Question: This is my first time that I am using Content Query Web part and xslt. I have to display the 'last 5 posts' from a blog in the following fashion (please look at the image below):
The table contains two columns. In the left column I would like to display the last post and in the right column I would like to display the rest of the posts from a particual blog.
The source is just an OOTB Blog Site and I have added a few posts in it. I would like to display these posts in an html table which contains two columns. In the left column I would like to display the last post entered in the blog and in the right column I would like to loop through other posts. The user must specify how many posts he/she would like to see in the CQWP.
This is the xslt that I have created so far. The only think is that the table is being repeated multiple times, which I don't want that. There should be only one table. If you look in the xslt code I have manually entered some text, like Test1, test 2... In their place I would like to display the rest of the blog posts.
'''
<xsl:template name="Post" match="Row[@Style='Post']" mode="itemstyle">
<xsl:variable name="SafeLinkUrl">
<xsl:call-template name="OuterTemplate.GetSafeLink">
<xsl:with-param name="UrlColumnName" select="'LinkUrl'"/>
</xsl:call-template>
</xsl:variable>
<xsl:variable name="DisplayTitle">
<xsl:call-template name="OuterTemplate.GetTitle">
<xsl:with-param name="Title" select="@Title"/>
<xsl:with-param name="UrlColumnName" select="'LinkUrl'"/>
</xsl:call-template>
</xsl:variable>
<div>
<table width="100%" cellpadding="2" cellspacing="2" border="1">
<tr>
<td colspan="2" valign="top">
<xsl:value-of select="@Author"/></td>
<td rowspan="2" valign="top" width="30%">
<div>
<b>Previous blog posts:</b>
</div>
<div>
<ul style="margin-left:-2px;">
<li>Test 1</li>
<li>Test 2</li>
<li>Test 3</li>
<li>Test 4</li>
</ul>
</div>
</td>
</tr>
<tr>
<td width="15%" valign="top">
image</td>
<td valign="top">
<div>
<xsl:value-of select="@Title"/>
</div>
<div class="custom_description">
<xsl:value-of select="@Body" disable-output-escaping="yes" />
</div>
<p>
<xsl:call-template name="OuterTemplate.CallPresenceStatusIconTemplate"/>
<a href="{$SafeLinkUrl}">
<xsl:if test="$ItemsHaveStreams = 'True'">
<xsl:attribute name="onclick">
<xsl:value-of select="@OnClickForWebRendering"/>
</xsl:attribute>
</xsl:if>
<xsl:if test="$ItemsHaveStreams != 'True' and @OpenInNewWindow = 'True'">
<xsl:attribute name="onclick">
<xsl:value-of disable-output-escaping="yes" select="$OnClickTargetAttribute"/>
</xsl:attribute>
</xsl:if>
<br />
<b>Read More &gt;</b>
</a>
</p>
</td>
</tr>
</table>
</div>
</xsl:template>
'''
'''
<root>
<Posts>
<Post ID="1">
<Title>this post 1</Title>
<Body>The comment comes here</Body>
</Post>
<Post ID="2">
<Title>this post 2</Title>
<Body>The comment comes here</Body>
</Post>
<Post ID="3">
<Title>this post 3</Title>
<Body>The comment comes here</Body>
</Post>
<Post ID="4">
<Title>this post 4</Title>
<Body>The comment comes here</Body>
</Post>
<Post ID="5">
<Title>this post 5</Title>
<Body>The comment comes here</Body>
</Post>
</Posts>
</root>
'''
Thank you

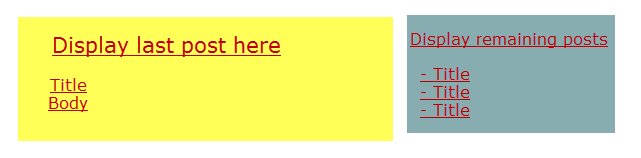
Answer: First let me caveat emptor: I know nothing about SharePoint, and I do not have an installation of SharePoint installed. There is a StackExchange website which specialised in SharePoint questions, and this site may serve you better than SO. See <URL>
You should also take a look at <URL> .
---
UPDATE
'''
<xsl:stylesheet version="1.0"
xmlns:xsl="http://www.w3.org/1999/XSL/Transform"
xmlns:msxsl="urn:schemas-microsoft-com:xslt"
exclude-result-prefixes="xsl msxsl">
<xsl:output method="html" doctype-system="" encoding="UTF-8" indent="yes"/>
<xsl:strip-space elements="*" />
<xsl:variable name="empty-main">
<empty-main>No content yet.</empty-main>
</xsl:variable>
<xsl:variable name="empty-sub">
<empty-main>No older content yet.</empty-main>
</xsl:variable>
<xsl:template match="/*">
<html>
<head>
<title>Blog</title>
<style type="text/css">
table {
width: 100%;
border: 1px solid #000;
}
td.main-col, td.subsiduary-col {
vertical-align:text-top;
}
td.main-col {
width: 75%
}
td.subsiduary-col {
width: 25%
}
</style>
</head>
<body>
<table border="1">
<tr>
<xsl:variable name="count-posts" select="count(msxsl:node-set(Posts/Post))" />
<td class="main-col">
<xsl:apply-templates select="
(Posts/Post[last()] | msxsl:node-set($empty-main))[1]" />
</td>
<td class="subsiduary-col">
<xsl:apply-templates select="
Posts/Post[position() &gt; last() - 5 and position() &lt; last()] |
msxsl:node-set($empty-sub)[$count-posts &lt; 2]" />
</td>
</tr>
</table>
</body>
</html>
</xsl:template>
<xsl:template match="Post">
<xsl:apply-templates select="Title" />
<p><xsl:copy-of select="Body/node()" /></p>
</xsl:template>
<xsl:template match="Post[last()]/Title" priority="2">
<h1><xsl:value-of select="." /></h1>
</xsl:template>
<xsl:template match="Post/Title">
<h2><xsl:value-of select="." /></h2>
</xsl:template>
<xsl:template match="empty-main|empty-sub" priority="2">
<p><xsl:value-of select="." /></p>
</xsl:template>
</xsl:stylesheet>
'''
'''
<root>
<Posts>
<Post ID="1">
<Title>this post 1</Title>
<Body>The comment comes here</Body>
</Post>
<Post ID="2">
<Title>this post 2</Title>
<Body>The comment comes here</Body>
</Post>
<Post ID="3">
<Title>this post 3</Title>
<Body>The comment comes here</Body>
</Post>
<Post ID="4">
<Title>this post 4</Title>
<Body>The comment comes here</Body>
</Post>
<Post ID="5">
<Title>this post 5</Title>
<Body>The comment comes here</Body>
</Post>
</Posts>
</root>
'''
'''
<!DOCTYPE html SYSTEM "">
<html>
<head>
<META http-equiv="Content-Type" content="text/html; charset=utf-8">
<title>Blog</title>
<style type="text/css">
table {
width: 100%;
border: 1px solid #000;
}
td.main-col, td.subsiduary-col {
vertical-align:text-top;
}
td.main-col {
width: 75%
}
td.subsiduary-col {
width: 25%
}
</style>
</head>
<body>
<table border="1">
<tr>
<td class="main-col">
<h1>this post 5</h1>
<p>The comment comes here</p>
</td>
<td class="subsiduary-col">
<h2>this post 1</h2>
<p>The comment comes here</p>
<h2>this post 2</h2>
<p>The comment comes here</p>
<h2>this post 3</h2>
<p>The comment comes here</p>
<h2>this post 4</h2>
<p>The comment comes here</p>
</td>
</tr>
</table>
</body>
</html>
'''
<URL>